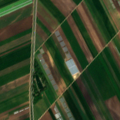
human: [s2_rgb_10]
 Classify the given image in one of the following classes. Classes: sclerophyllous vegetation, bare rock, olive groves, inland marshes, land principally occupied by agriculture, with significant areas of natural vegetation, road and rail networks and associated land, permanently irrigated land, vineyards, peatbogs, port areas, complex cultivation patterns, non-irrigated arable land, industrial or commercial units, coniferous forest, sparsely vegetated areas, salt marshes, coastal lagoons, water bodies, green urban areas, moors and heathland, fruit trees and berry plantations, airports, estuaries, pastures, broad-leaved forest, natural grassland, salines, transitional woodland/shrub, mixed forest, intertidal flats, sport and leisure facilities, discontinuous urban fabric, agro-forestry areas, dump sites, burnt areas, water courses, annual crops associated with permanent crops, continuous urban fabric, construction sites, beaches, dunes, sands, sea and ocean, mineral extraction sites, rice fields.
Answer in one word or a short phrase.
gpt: non-irrigated arable land